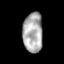
Tissue: skin
Cell type: Epithelial cells
Senescence score: 0.2646
Nuclear area (px): 769
Mean DAPI intensity: 172.532